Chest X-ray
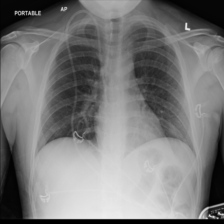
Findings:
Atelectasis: negative
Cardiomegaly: negative
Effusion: negative
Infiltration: negative
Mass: negative
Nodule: negative
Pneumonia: negative
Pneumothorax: negative
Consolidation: negative
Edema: negative
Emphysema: negative
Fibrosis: negative
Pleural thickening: negative
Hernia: negative